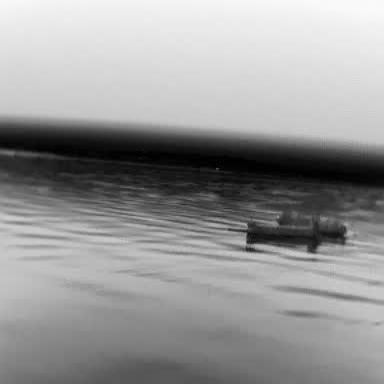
There is a liner in the infrared image.